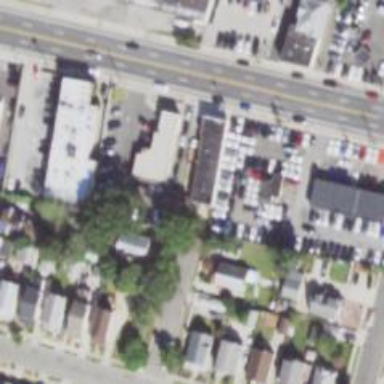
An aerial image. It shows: Car rental facility.